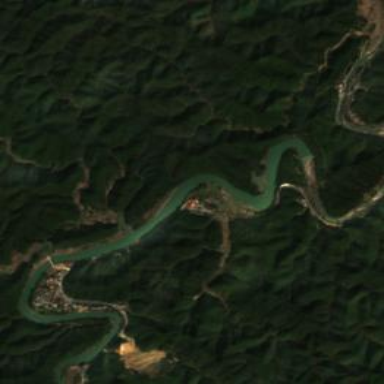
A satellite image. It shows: Beautiful view of river.